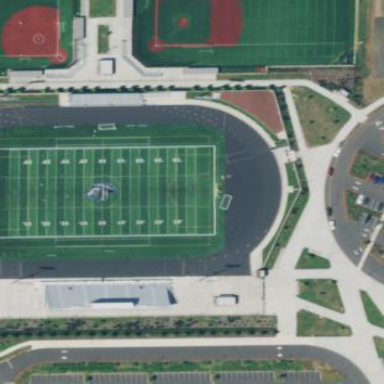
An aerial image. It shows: Lacrosse pitch with artificial turf surface for leisure land activities.